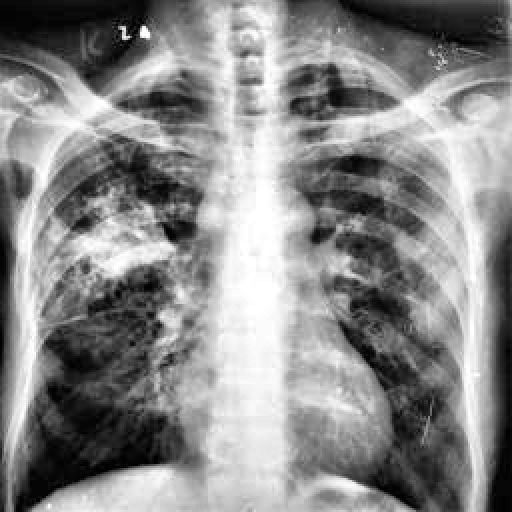
Finding: TUBERCULOSIS